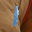
Label: 1